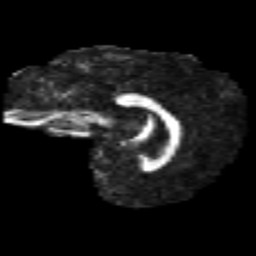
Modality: FA
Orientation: sagittal
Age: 44
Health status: ill
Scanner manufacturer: philips
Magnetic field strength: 3 T
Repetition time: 9 s
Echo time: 0.127 s